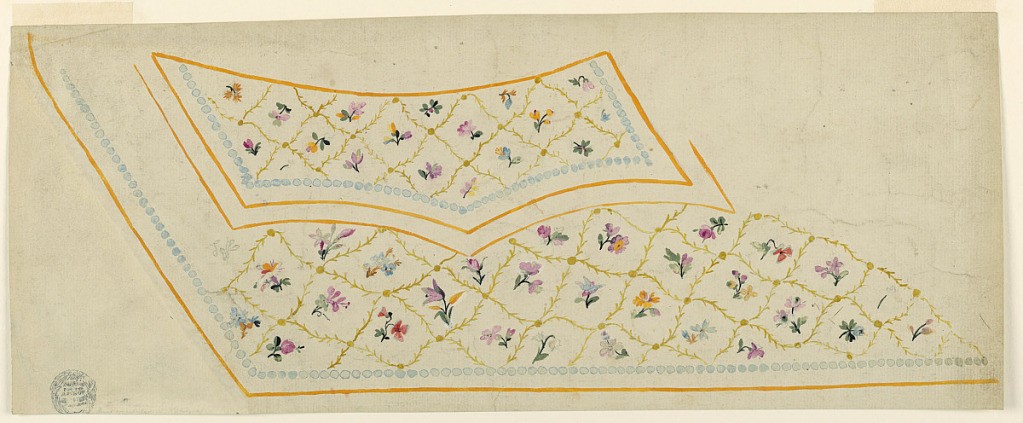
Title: Design for an Embroidered or Woven Border of the "Fabrique de St. Ruf"
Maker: Fabrique de Saint Ruf, Lyon, France
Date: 1780–1790
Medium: Graphite, brush and gouache on paper
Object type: Drawing
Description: Orange edges with rows of blue beads along the lateral and bottom edges of the flap of the pocket and the edges of the waistcoat. Bows form lozenges in much of which a flower bough is shown.